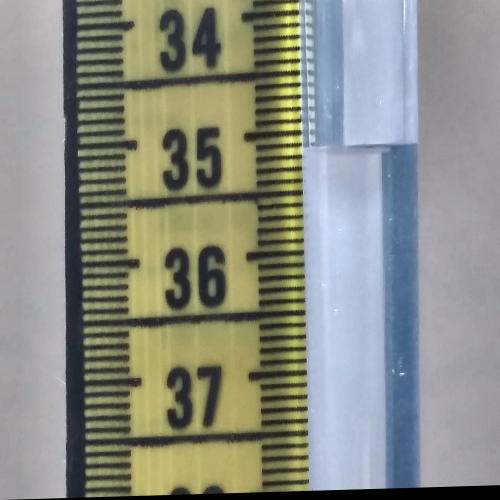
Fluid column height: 35.1 cm